Interaction volume radius: 5 \u00c5
Interaction volume height: 10 \u00c5
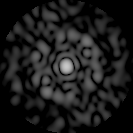
Disorder parameter: 0.781